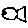
Label: fish